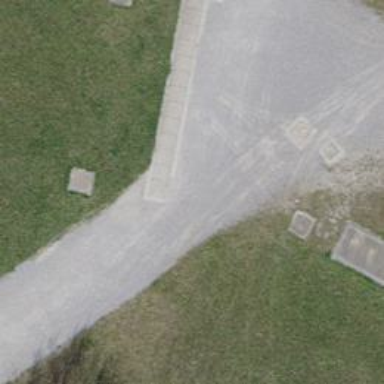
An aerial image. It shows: Compacted footway with grade1 tracktype.